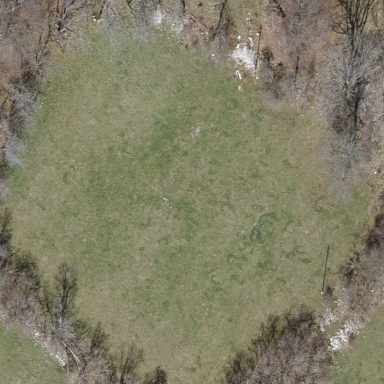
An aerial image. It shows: Beautiful meadow.